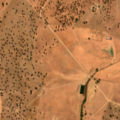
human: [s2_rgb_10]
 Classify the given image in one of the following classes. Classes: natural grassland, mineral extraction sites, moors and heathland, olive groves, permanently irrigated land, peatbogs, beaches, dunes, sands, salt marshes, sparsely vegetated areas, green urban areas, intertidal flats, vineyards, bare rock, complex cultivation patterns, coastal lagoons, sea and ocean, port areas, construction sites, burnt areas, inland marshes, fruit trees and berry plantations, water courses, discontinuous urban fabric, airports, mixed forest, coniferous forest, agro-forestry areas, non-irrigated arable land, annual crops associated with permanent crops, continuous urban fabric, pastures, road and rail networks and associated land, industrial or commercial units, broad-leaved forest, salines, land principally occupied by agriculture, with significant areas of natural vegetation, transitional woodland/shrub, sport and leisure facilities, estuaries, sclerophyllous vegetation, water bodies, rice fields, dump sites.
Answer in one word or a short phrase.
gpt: non-irrigated arable land, pastures, agro-forestry areas, transitional woodland/shrub